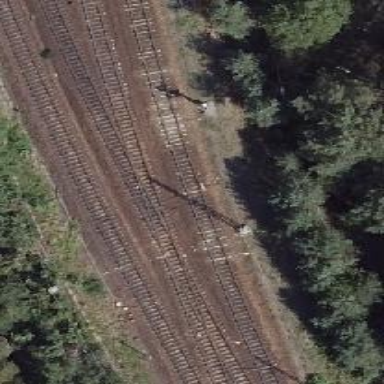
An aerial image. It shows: Railway crossing.